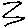
Label: zigzag